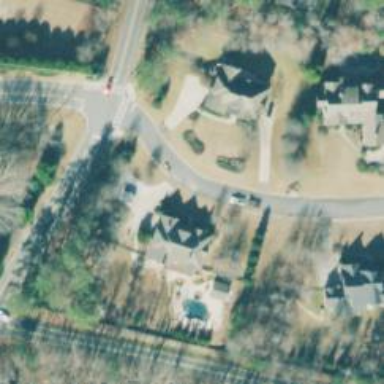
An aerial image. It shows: Residential road with asphalt surface. There is sidewalk on the left side.